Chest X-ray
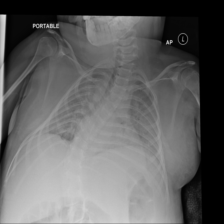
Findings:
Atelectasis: negative
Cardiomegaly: negative
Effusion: negative
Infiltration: positive
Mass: negative
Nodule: negative
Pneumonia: negative
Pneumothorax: negative
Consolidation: negative
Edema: negative
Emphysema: negative
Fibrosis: negative
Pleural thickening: negative
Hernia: negative